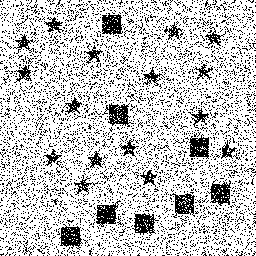
Squares: 8
Triangles: 0
Stars: 16
Total shapes: 24